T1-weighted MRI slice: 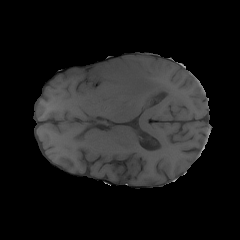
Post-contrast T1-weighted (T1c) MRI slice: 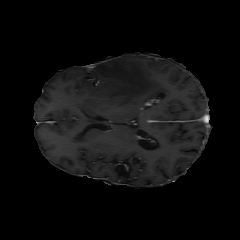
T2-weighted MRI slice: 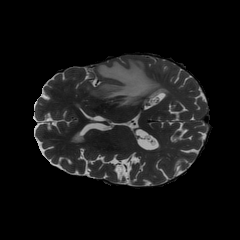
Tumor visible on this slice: yes